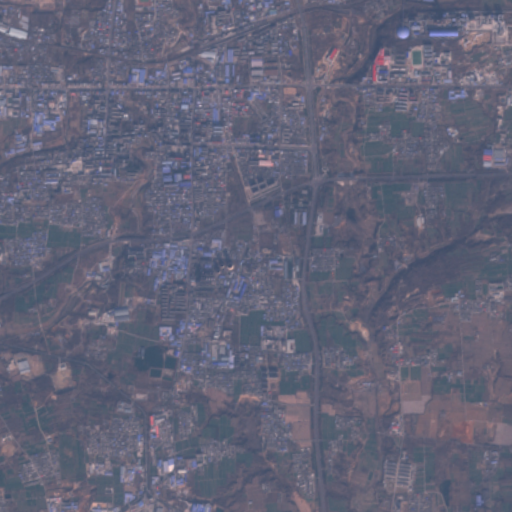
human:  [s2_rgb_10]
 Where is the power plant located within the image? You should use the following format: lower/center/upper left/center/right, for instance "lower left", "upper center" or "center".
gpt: The power plant is located in the center of the image.
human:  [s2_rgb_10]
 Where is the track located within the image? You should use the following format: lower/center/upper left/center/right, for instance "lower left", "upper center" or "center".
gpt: There is no track in the image.